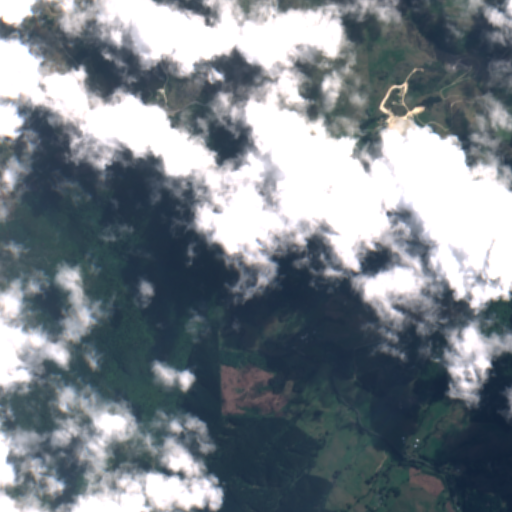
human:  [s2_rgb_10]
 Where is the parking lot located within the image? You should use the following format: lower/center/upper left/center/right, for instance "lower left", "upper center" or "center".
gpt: The parking lot is located in the upper center of the image.
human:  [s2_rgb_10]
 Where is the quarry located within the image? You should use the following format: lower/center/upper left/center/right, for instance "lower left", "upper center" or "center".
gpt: The quarry is located in the upper right of the image.
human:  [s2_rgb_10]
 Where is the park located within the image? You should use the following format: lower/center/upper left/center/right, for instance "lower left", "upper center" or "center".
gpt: There is no park in the image.